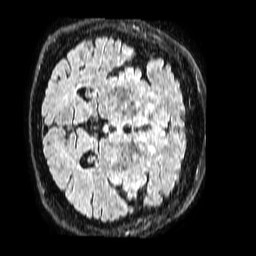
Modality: FLAIR
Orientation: axial
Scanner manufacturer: philips
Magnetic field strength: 1.5 T
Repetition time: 4.8 s
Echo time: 0.3 s